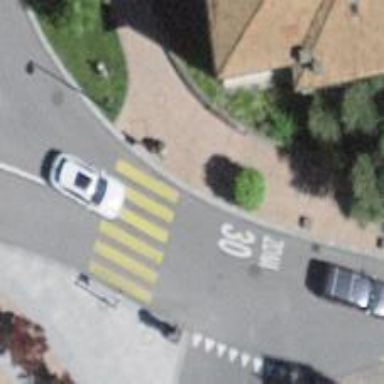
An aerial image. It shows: Crossing with zebra traffic signals.